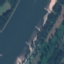
Land use / land cover: River